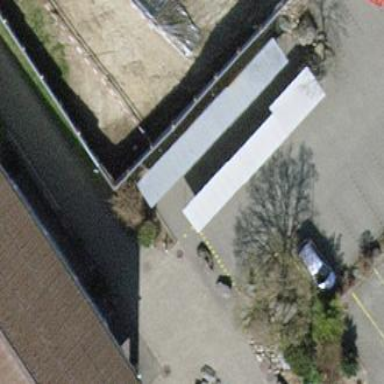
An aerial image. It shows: Bicycle parking area.